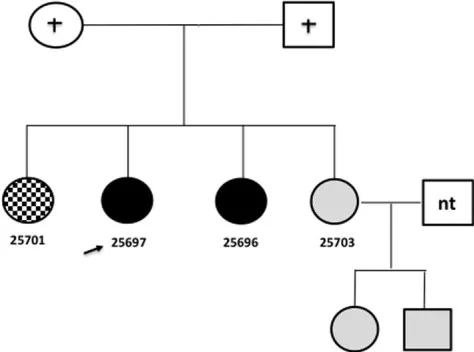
Heredogram showing a family aggregation of HTLV-1 infection and associated diseases.
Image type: pathology (giemsa)